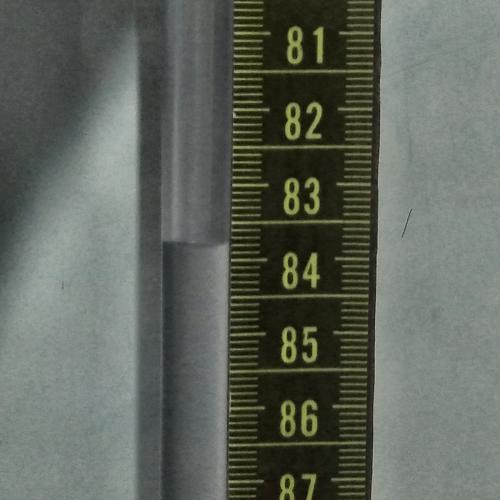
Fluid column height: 83.8 cm